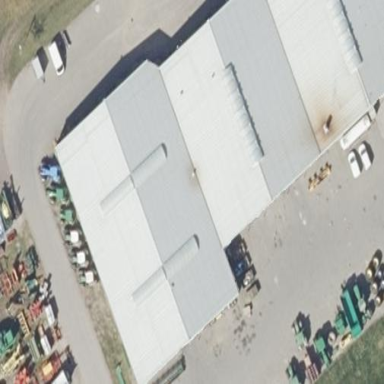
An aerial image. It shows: Commercial building.